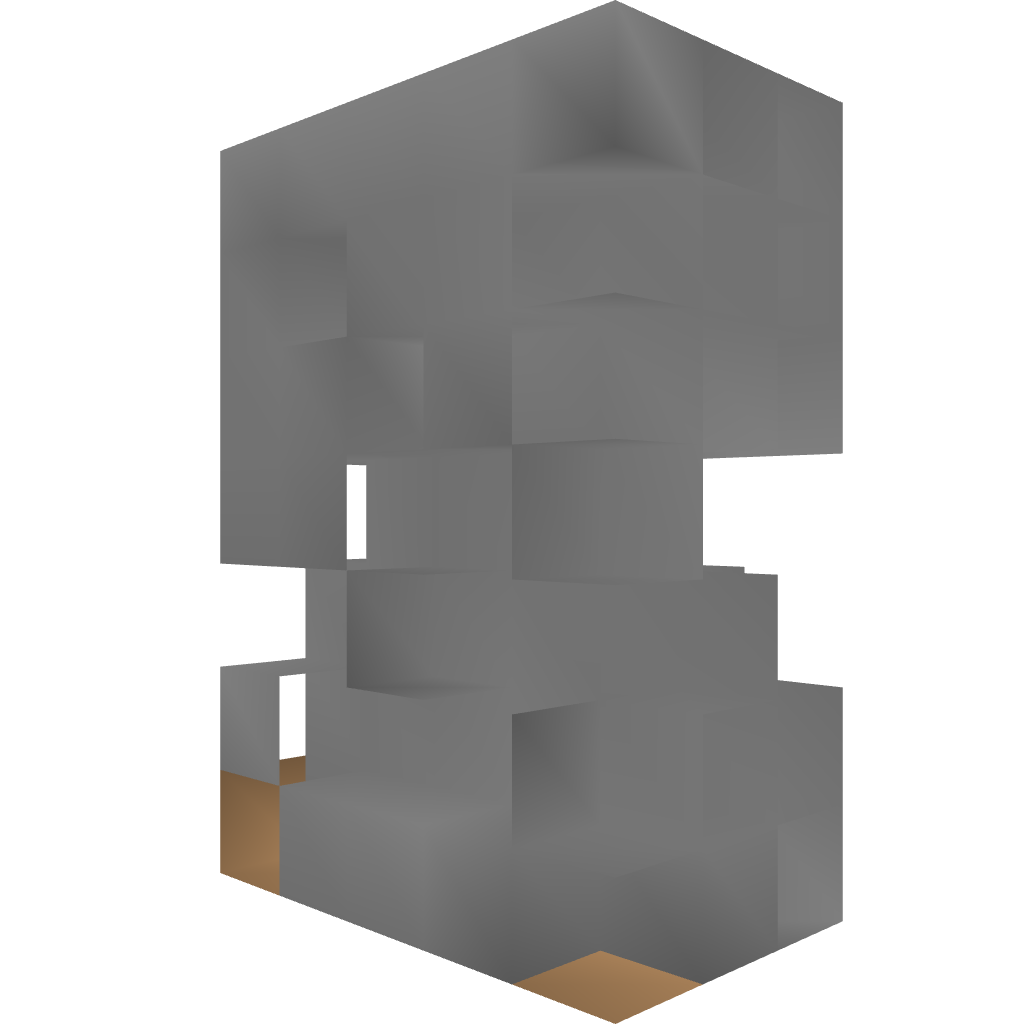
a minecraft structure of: Compact Stone Maker bad low quality